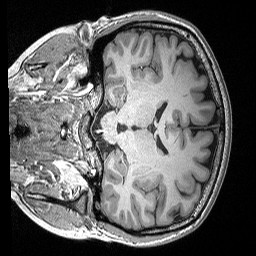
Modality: T1w
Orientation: coronal
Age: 19
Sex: female